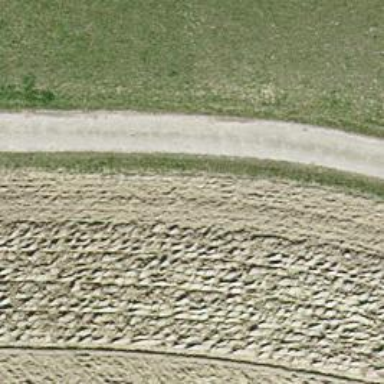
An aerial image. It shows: Track with concrete surface.